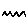
Label: zigzag